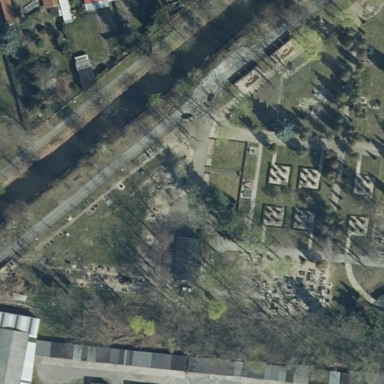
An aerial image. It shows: Cemetery.